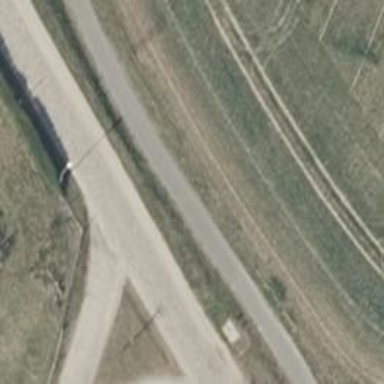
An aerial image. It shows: Secondary road.